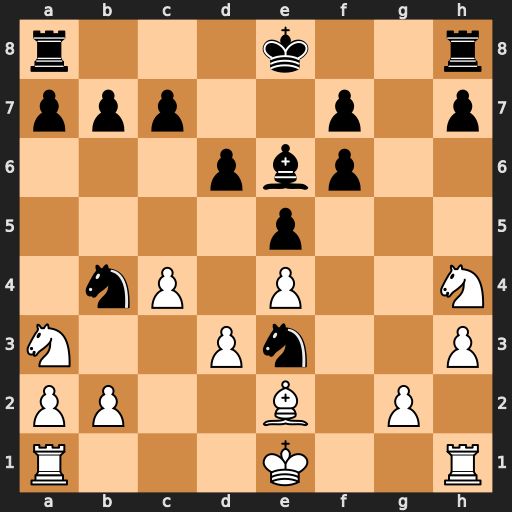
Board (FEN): r3k2r/ppp2p1p/3pbp2/4p3/1nP1P2N/N2Pn2P/PP2B1P1/R3K2R
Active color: w
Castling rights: KQkq
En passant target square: -
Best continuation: Kd2 Nxg2 Nxg2